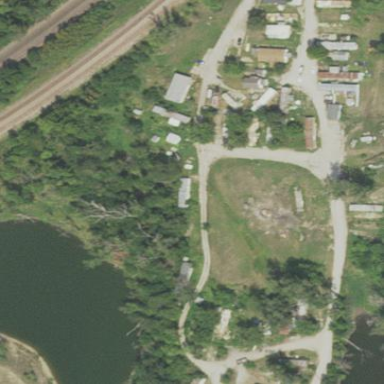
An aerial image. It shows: Residential area known as trailer park.